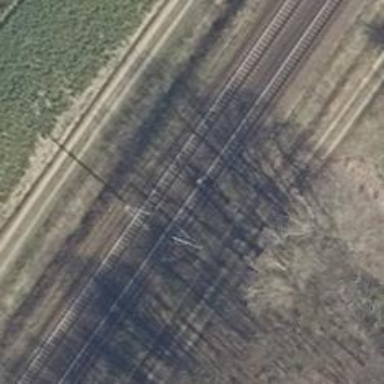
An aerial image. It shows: Milestone along the railway track with catenary mast.